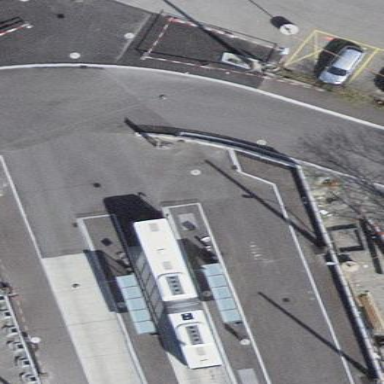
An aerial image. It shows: Platform for public transport with shelter.